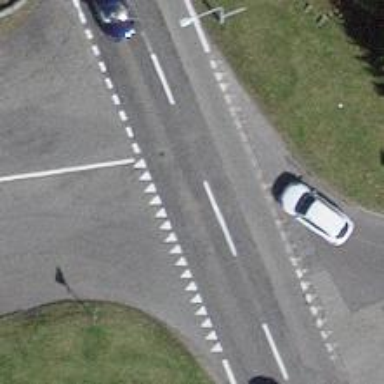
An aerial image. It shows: Secondary road with asphalt surface and dedicated cycle lane.